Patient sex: M
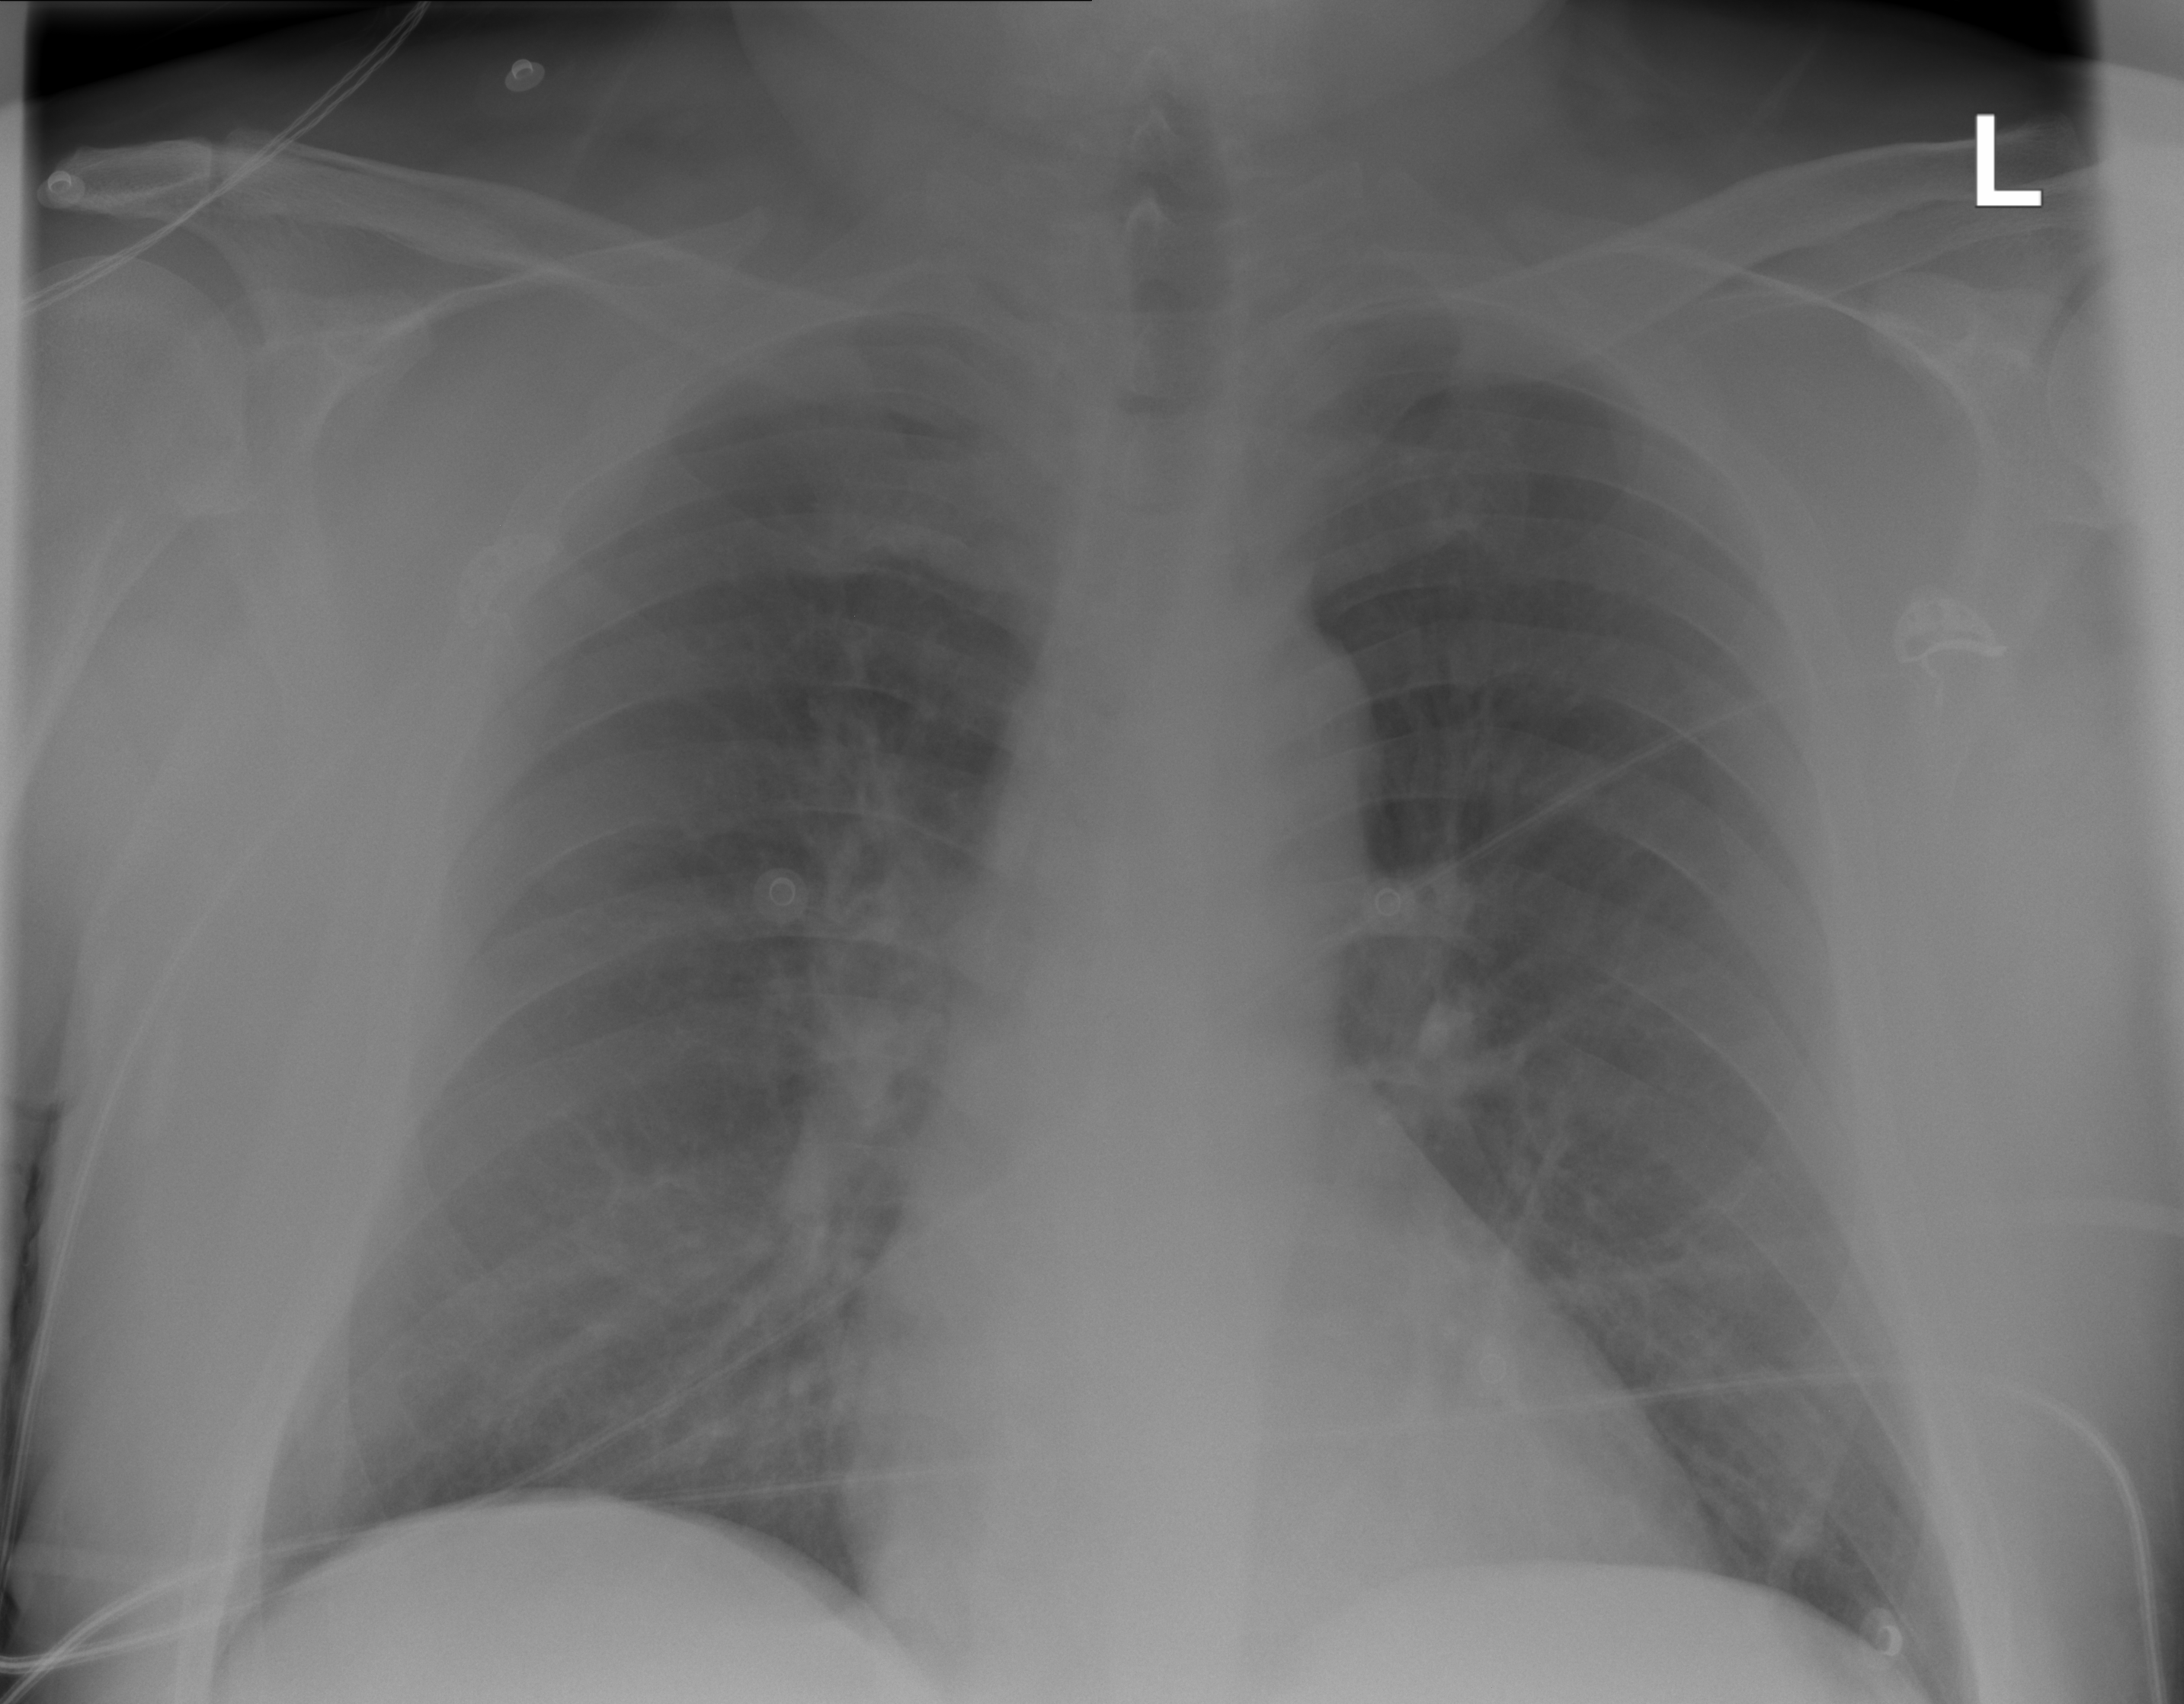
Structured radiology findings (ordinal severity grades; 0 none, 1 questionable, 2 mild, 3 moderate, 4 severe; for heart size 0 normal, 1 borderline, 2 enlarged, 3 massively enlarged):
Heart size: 0
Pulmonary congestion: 2
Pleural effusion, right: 0
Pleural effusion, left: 0
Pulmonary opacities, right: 0
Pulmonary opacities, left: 0
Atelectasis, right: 0
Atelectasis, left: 0